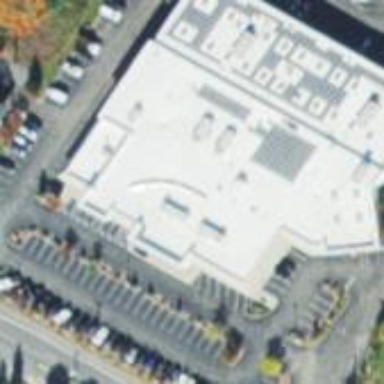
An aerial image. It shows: Commercial building with car shop.